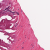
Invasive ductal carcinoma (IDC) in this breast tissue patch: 0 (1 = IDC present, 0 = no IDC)